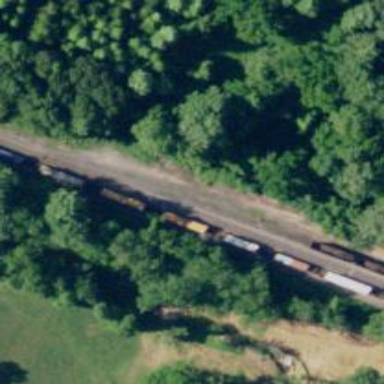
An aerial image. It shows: Railway siding for service.